Brain MRI, t1w sequence, axial 2D slice.
Patient: age 21, sex F, weight 78 kg, height 1.78 m
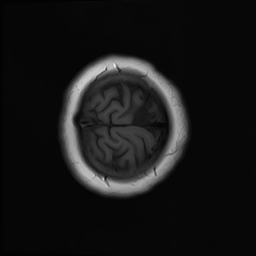